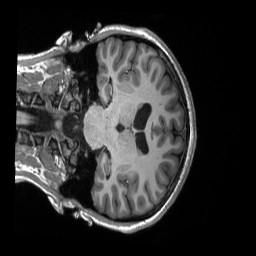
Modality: T1w
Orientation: coronal
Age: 19
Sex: female
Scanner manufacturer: siemens
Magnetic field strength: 3 T
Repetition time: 2.3 s
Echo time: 0.00298 s